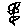
Label: flower